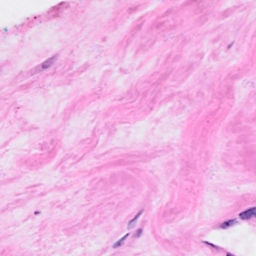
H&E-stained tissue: Breast